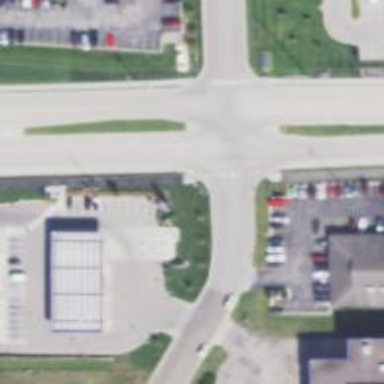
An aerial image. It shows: Marked crossing with zebra road marking.